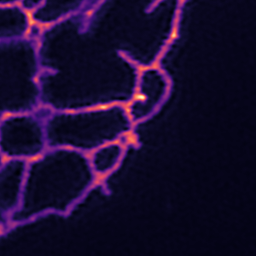
Label: Super-resolution ER image